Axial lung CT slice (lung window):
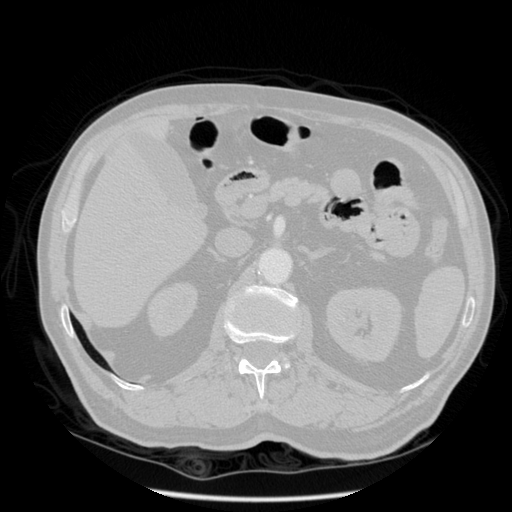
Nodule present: no